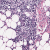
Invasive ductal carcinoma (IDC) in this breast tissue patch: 0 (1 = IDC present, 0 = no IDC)